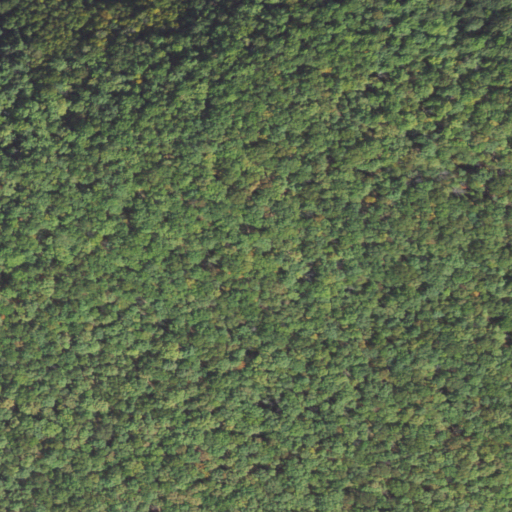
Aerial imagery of mountain in Pennsylvania named Stillhouse Knob containing deciduous forest, mixed forest, and evergreen forest